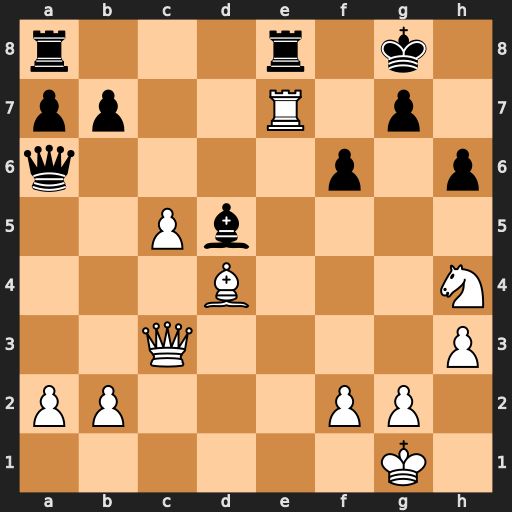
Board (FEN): r3r1k1/pp2R1p1/q4p1p/2Pb4/3B3N/2Q4P/PP3PP1/6K1
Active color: w
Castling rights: -
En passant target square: -
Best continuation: Nf5 Rxe7 Nxe7+ Kf7 Nxd5